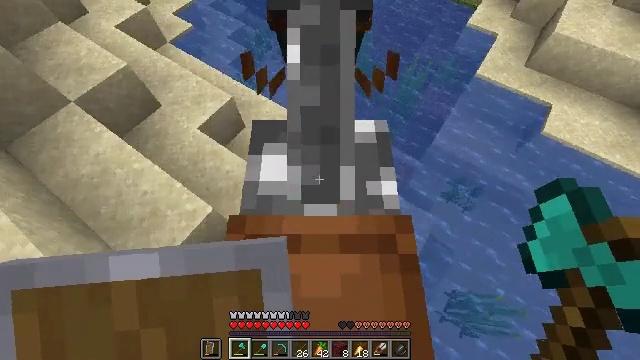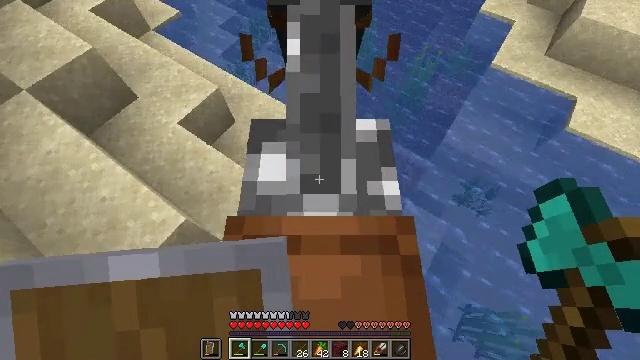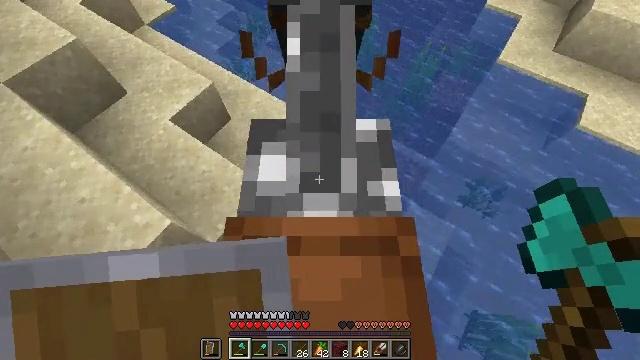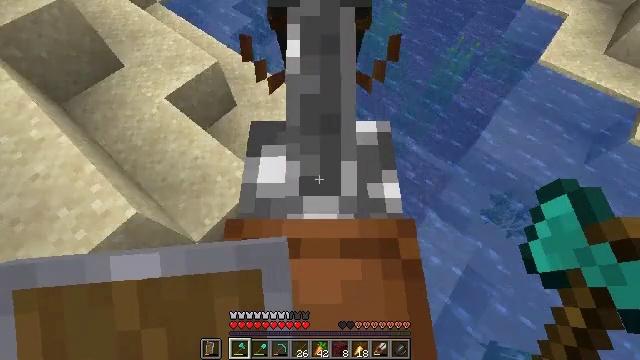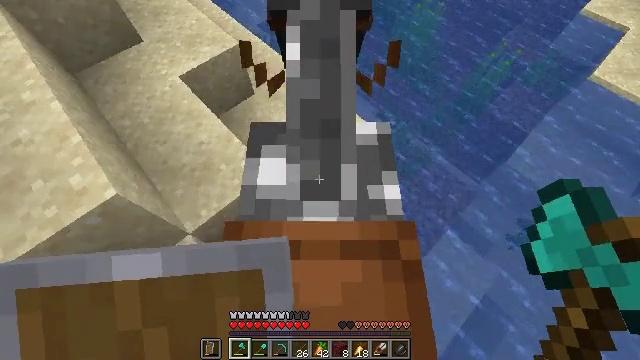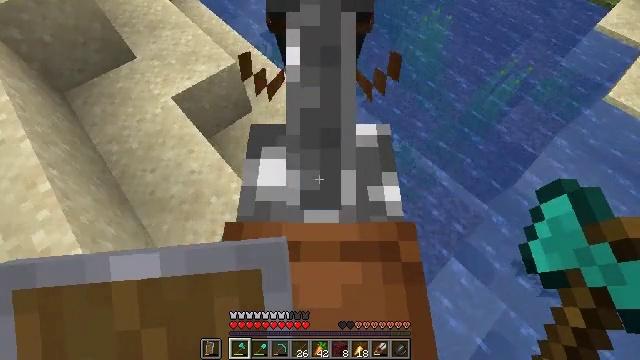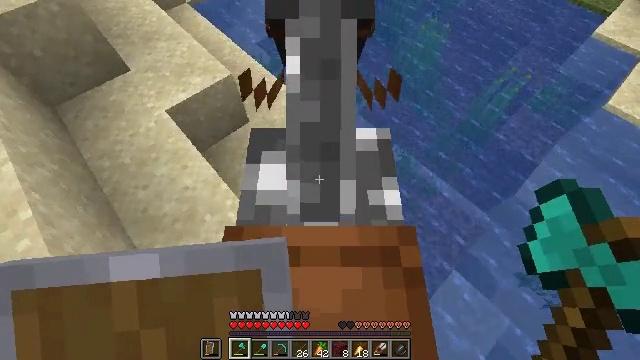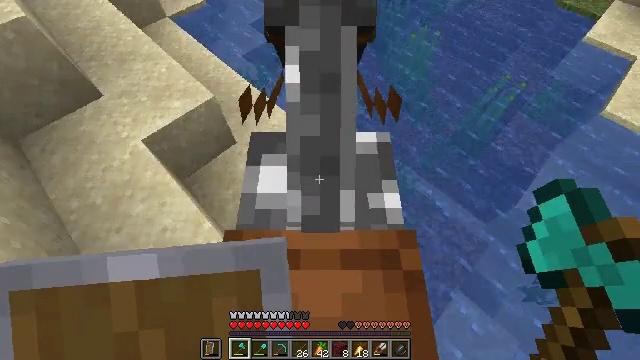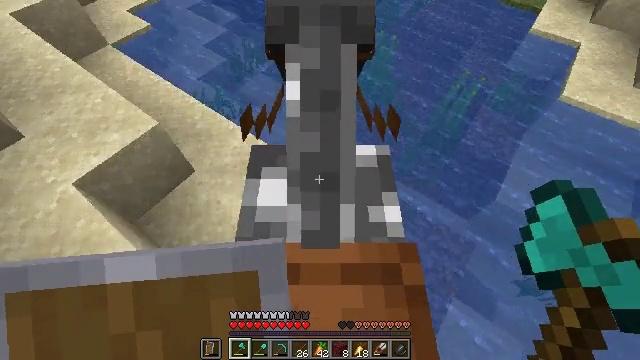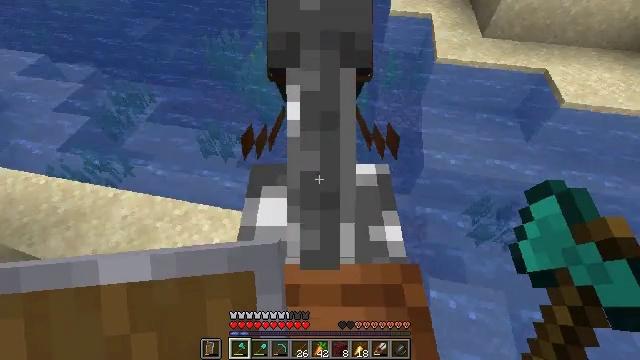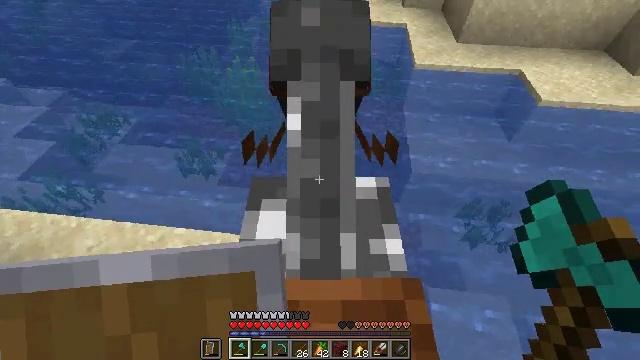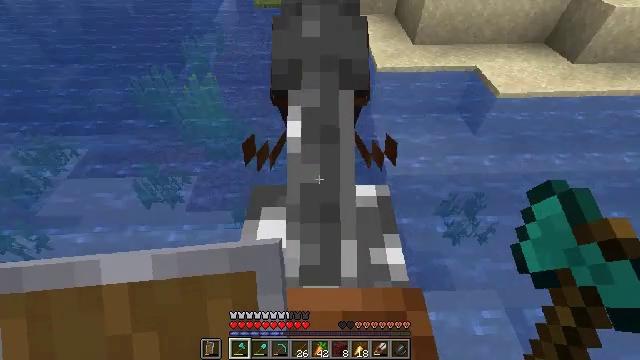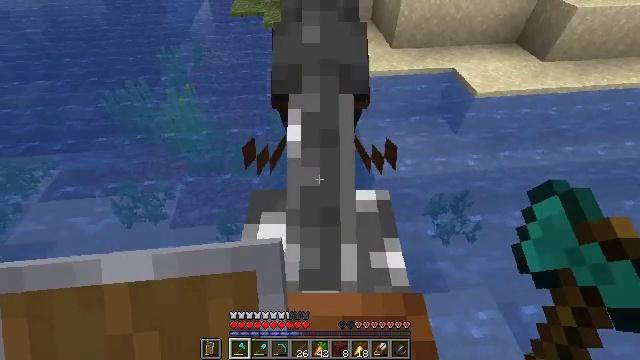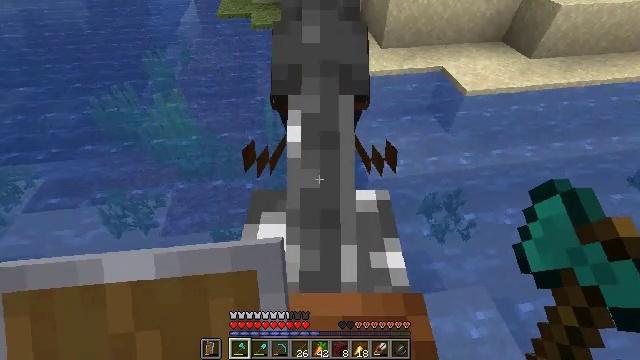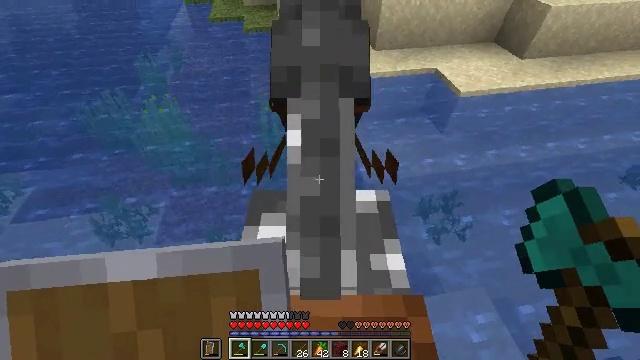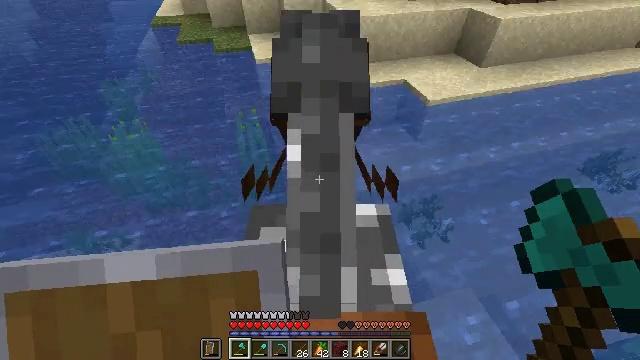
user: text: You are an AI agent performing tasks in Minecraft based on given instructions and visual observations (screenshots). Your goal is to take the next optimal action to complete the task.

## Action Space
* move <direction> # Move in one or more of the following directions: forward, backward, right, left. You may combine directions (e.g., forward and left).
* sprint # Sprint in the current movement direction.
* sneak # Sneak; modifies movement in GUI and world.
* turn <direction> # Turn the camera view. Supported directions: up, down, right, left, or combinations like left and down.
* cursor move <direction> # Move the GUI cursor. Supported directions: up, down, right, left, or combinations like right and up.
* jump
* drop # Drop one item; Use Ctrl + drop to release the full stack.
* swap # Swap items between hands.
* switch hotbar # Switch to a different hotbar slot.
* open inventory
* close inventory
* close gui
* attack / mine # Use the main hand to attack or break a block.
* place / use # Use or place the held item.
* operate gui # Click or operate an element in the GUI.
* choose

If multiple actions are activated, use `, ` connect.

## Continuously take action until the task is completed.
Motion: motion action
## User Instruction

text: Collect sand to make glass.
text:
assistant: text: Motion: no_op
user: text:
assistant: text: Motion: no_op
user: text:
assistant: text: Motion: move forward, turn left
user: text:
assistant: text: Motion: move forward, turn left
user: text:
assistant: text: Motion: move forward
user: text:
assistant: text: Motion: move forward, turn right
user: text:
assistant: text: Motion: move forward, turn right
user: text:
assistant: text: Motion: move forward, turn right and up, jump
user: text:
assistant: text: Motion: turn right and up, jump
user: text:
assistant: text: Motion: turn right and up, jump
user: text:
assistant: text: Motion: turn right and up, jump
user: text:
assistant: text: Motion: turn right, jump
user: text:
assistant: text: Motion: jump
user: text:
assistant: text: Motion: turn right, jump
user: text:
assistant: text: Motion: turn right and up
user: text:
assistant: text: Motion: turn right and up
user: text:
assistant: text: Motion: move forward, turn right and up
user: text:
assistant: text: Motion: move forward, turn right and up
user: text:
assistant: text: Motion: move forward
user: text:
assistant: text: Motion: move forward
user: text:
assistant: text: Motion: move forward, sprint
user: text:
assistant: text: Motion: move forward, sprint
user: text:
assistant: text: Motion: move forward, sprint
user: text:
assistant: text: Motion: move forward, sprint
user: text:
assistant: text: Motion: move forward, sprint
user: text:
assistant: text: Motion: move forward, sprint, turn up
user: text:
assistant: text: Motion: move forward, sprint
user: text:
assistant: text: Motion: move forward, sprint
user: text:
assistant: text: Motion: move forward, sprint, turn up
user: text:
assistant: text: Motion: move forward, sprint